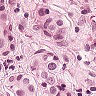
Metastatic tissue present: yes